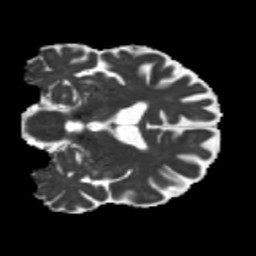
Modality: MD
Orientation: coronal
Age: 62
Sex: male
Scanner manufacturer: siemens
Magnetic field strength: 3 T
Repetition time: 5.25 s
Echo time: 0.08 s